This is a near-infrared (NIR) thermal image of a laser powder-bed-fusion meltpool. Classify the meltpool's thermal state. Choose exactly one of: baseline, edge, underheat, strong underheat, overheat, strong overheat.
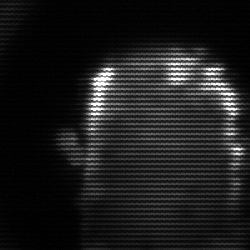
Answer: baseline